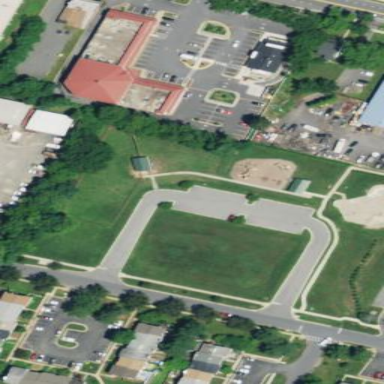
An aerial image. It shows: Dog park for leisure land.